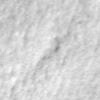
Label: no_change